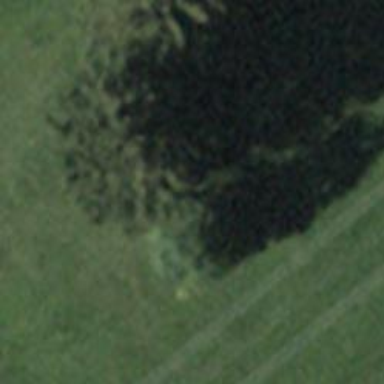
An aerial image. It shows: Needle-leaved tree in nature.